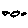
Label: cloud